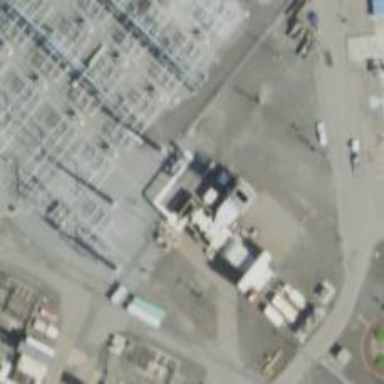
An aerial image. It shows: Gas turbine power generator.